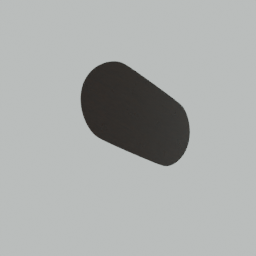
Label: furniture